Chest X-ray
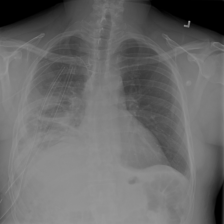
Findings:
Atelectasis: negative
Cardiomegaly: negative
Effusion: negative
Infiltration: negative
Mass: negative
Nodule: negative
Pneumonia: negative
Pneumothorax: negative
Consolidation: negative
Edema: negative
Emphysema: negative
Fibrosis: negative
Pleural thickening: negative
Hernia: negative